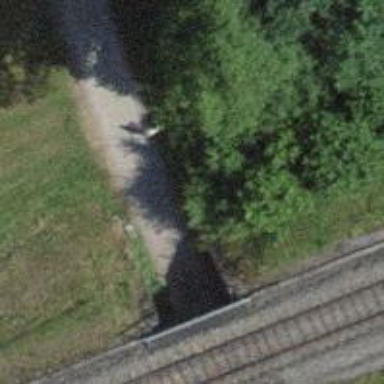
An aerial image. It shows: Track with grade 2 gravel surface.